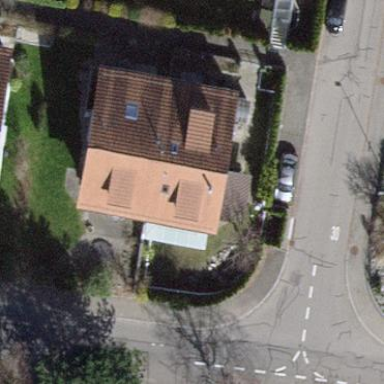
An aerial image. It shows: Building with tile roof.